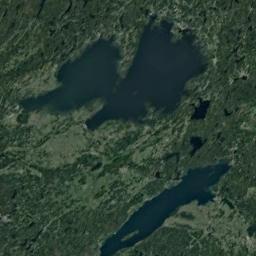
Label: lake